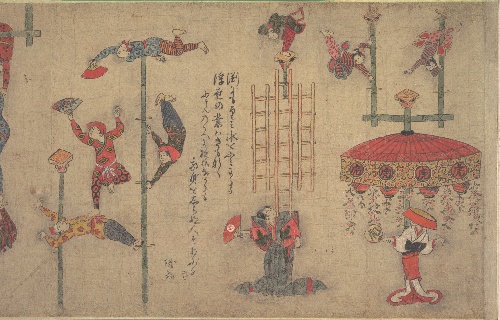
Title: 曲技図巻|Acrobats
Date: ca. 1800s
Object type: Handscroll
Classification: Paintings
Medium: Handscroll; ink and color on paper
Culture: Japan
Period: Edo period (1615–1868)
Dimensions: 10 9/16 in. × 10 ft. 7 1/8 in. (26.8 × 322.9 cm)
Department: Asian Art
Credit line: Gift of Mrs. Henry J. Bernheim, 1945
Accession year: 1945
Repository: Metropolitan Museum of Art, New York, NY
Tags: Acrobats|Ladders